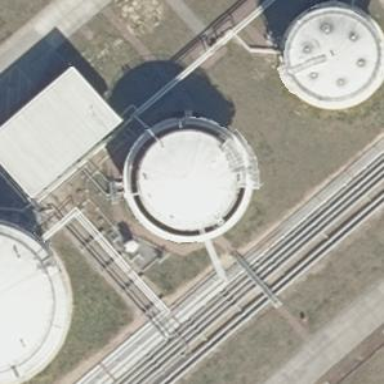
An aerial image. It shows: Storage tank which is man-made and housed in building.